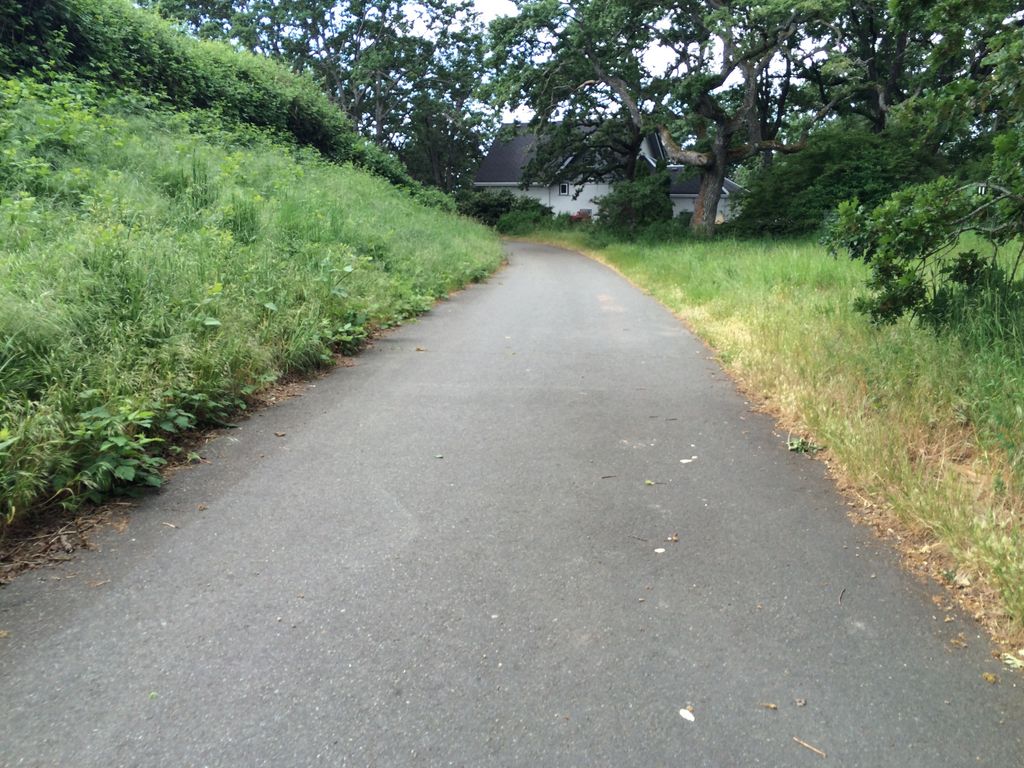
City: victoria